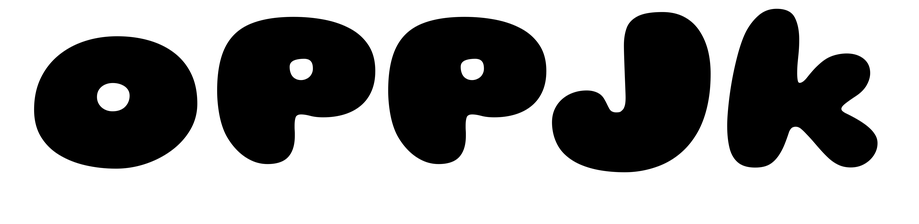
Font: Gluten_Black